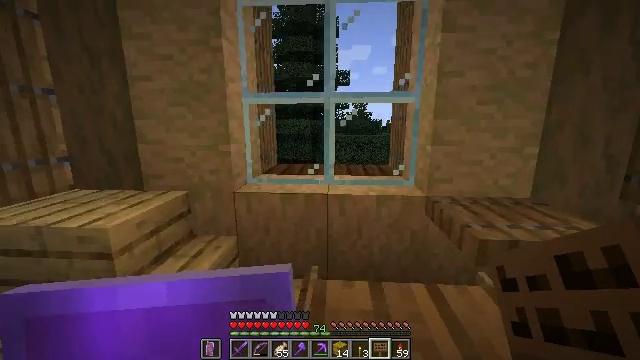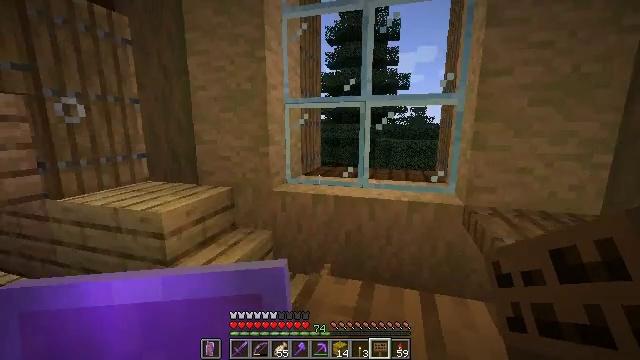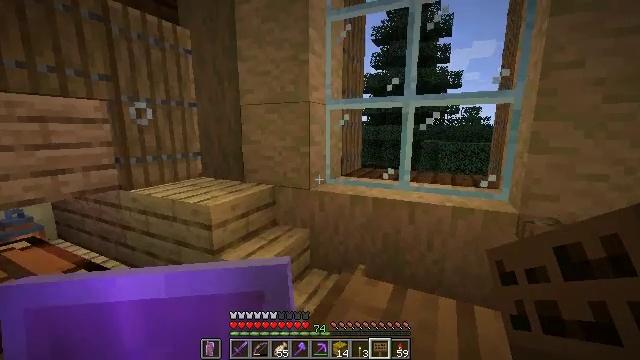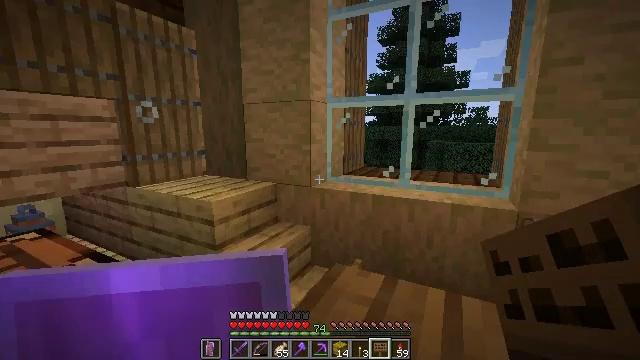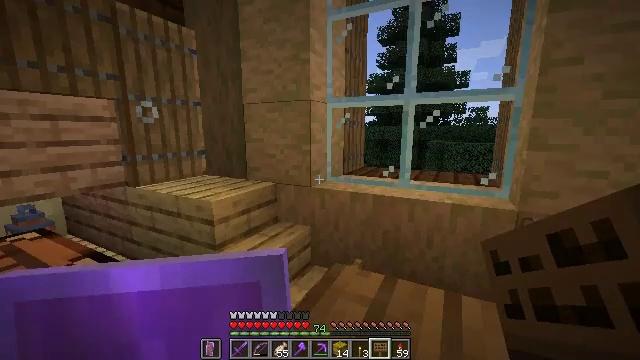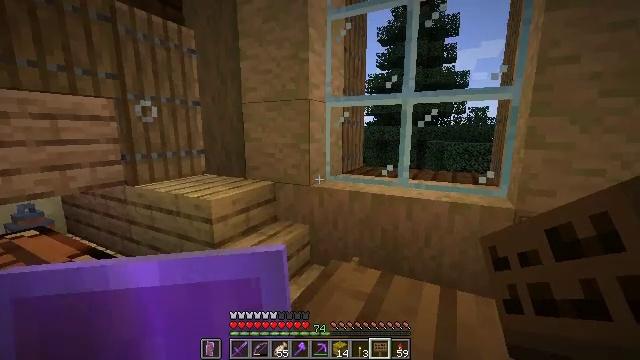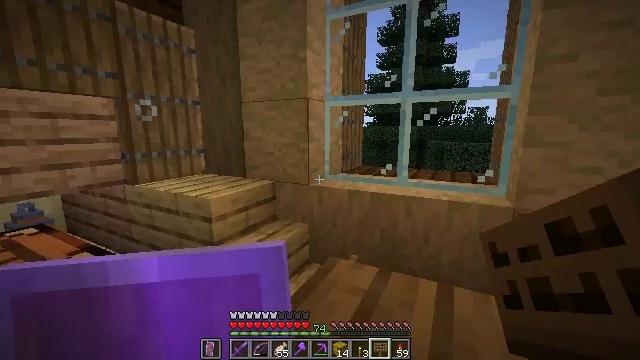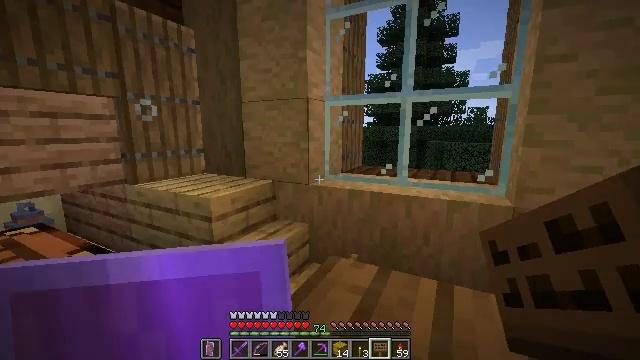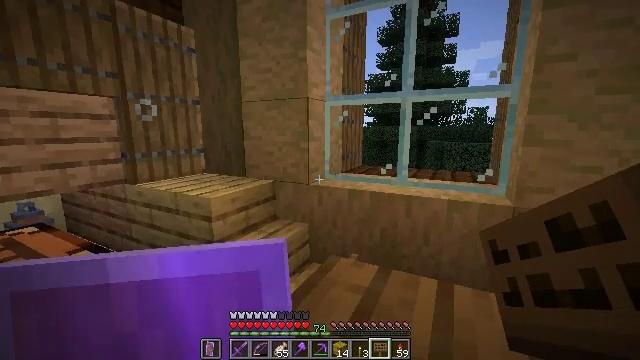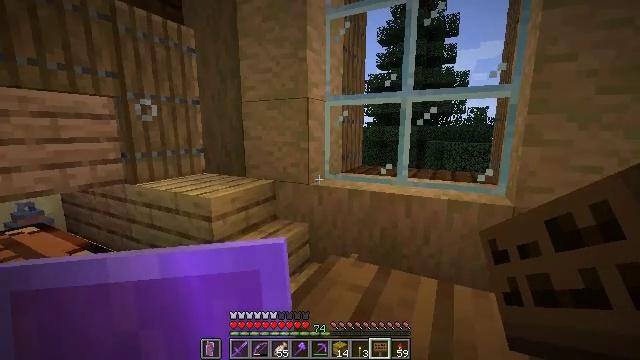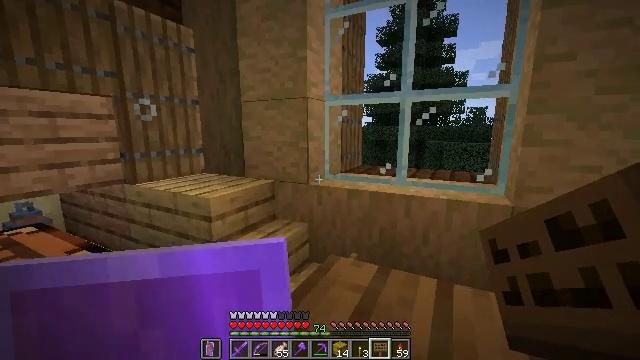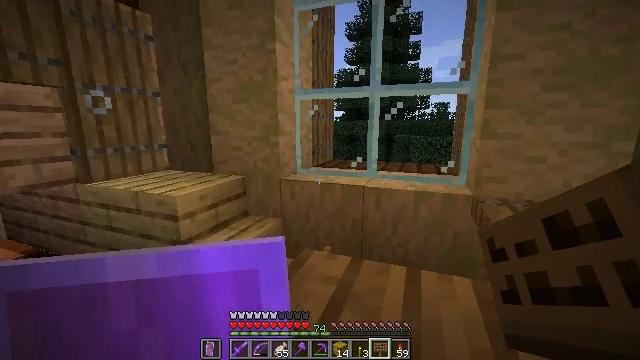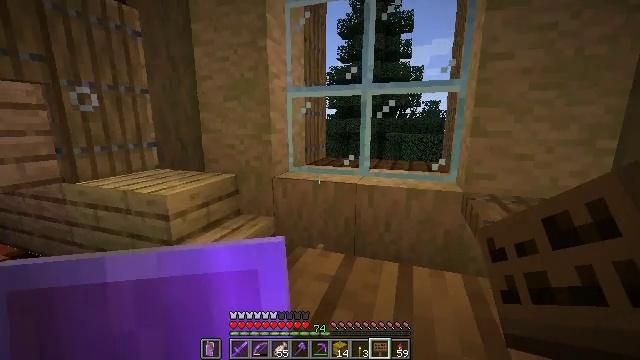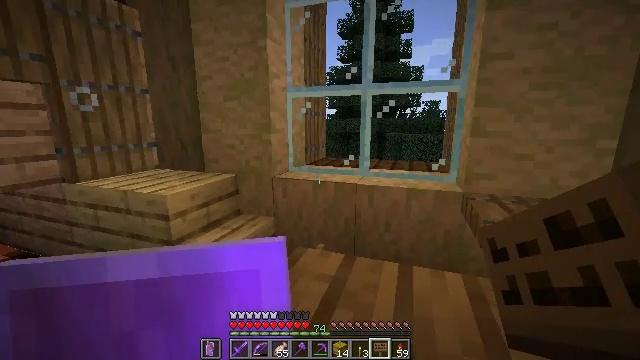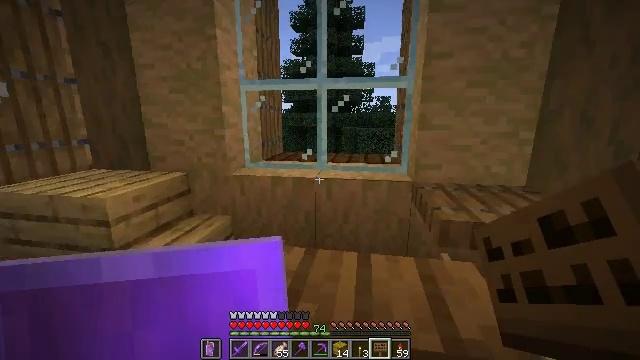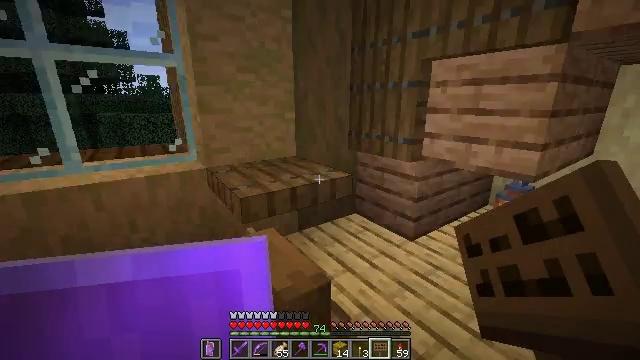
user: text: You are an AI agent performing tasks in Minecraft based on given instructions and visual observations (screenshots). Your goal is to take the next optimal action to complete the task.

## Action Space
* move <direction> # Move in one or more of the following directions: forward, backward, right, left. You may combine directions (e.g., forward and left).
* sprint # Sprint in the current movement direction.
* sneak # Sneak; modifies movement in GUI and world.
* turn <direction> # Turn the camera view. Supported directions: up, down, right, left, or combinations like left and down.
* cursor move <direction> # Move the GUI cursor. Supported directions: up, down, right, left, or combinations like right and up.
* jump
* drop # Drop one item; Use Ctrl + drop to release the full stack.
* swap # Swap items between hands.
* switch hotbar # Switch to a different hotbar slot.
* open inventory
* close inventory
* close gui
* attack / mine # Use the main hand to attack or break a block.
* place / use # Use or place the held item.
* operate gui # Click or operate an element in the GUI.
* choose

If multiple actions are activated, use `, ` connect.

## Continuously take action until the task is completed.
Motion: motion action
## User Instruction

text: Craft a flower pot with bricks in the crafting table.
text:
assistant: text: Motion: turn left
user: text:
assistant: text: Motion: turn left
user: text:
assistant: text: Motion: turn left
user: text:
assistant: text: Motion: no_op
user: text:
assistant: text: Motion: no_op
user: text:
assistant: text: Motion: no_op
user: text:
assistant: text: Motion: no_op
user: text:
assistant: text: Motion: no_op
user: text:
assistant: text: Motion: no_op
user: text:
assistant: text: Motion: no_op
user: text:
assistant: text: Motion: turn right and down
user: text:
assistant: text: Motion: turn right
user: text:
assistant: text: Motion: no_op
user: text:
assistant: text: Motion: turn right and down
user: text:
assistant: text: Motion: turn right and down
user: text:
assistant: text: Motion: turn right
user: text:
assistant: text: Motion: turn right
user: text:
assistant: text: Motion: turn right
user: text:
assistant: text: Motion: no_op
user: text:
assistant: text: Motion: no_op
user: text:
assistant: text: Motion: no_op
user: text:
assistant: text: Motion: no_op
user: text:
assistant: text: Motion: no_op
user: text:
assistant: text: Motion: no_op
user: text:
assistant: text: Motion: turn right and down
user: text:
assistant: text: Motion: turn right and down
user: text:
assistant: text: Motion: move forward, turn right and down
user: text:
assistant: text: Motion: move forward, turn right
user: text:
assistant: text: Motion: move forward, turn right and down
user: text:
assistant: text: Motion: move forward, turn right